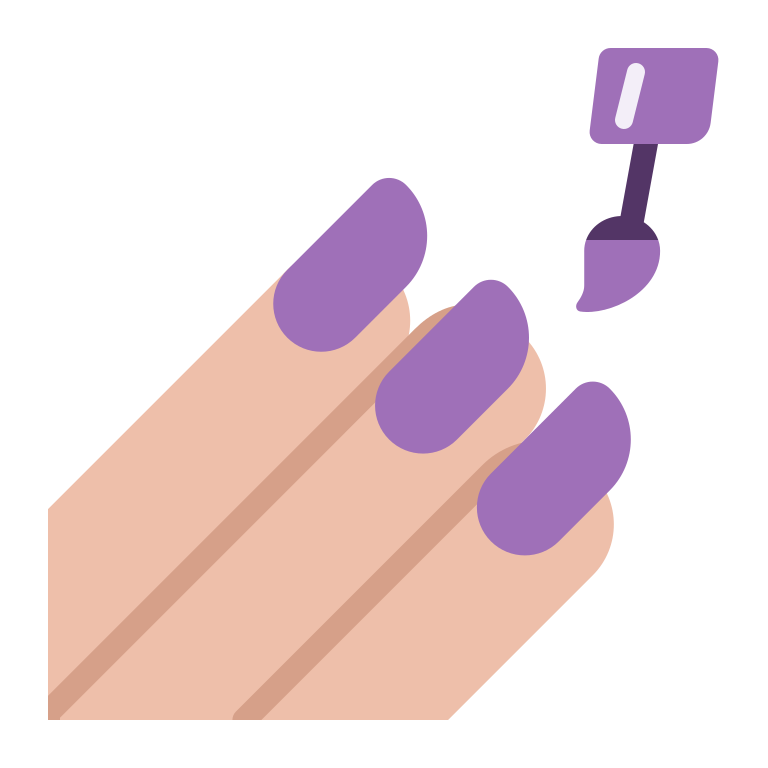
nail polish flat  light